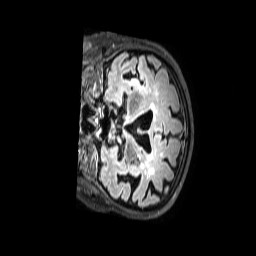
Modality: FLAIR
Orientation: coronal
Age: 78
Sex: male
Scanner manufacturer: philips
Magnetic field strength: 3 T
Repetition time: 4.8 s
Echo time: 0.2795 s